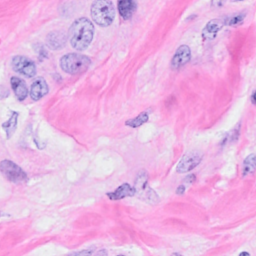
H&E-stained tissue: Breast